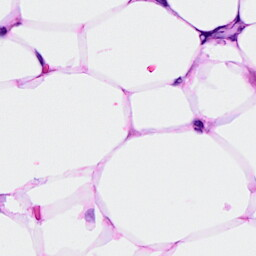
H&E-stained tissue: Breast